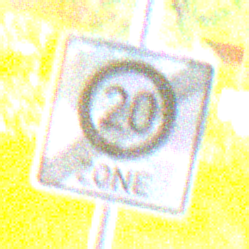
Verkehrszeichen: EndeZone20
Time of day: Night
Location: Outdoor (Suburban)
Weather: PartlyCloudy
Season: NotSpecified
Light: Artificial